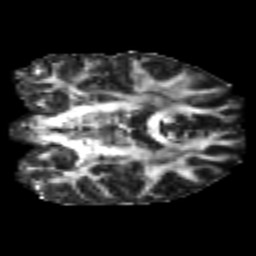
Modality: FA
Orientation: coronal
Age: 21
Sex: male
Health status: healthy
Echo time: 0.074 s